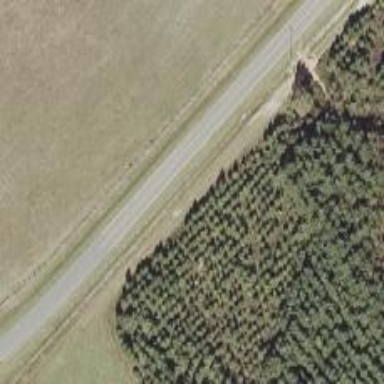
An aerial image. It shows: Tertiary road.